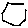
Label: hexagon